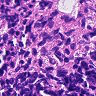
Metastatic tissue present: no